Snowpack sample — Snodgrass Mountain, Crested Butte, Colorado (2/4/25, 12:06 PM MST)
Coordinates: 38.923, -106.968
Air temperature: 35 °F
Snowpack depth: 80 cm
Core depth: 30 cm
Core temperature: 35.6 °F
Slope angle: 14°, slope face: 78°
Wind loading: low
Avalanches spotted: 0
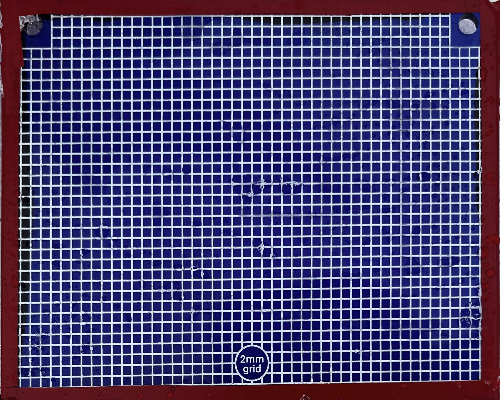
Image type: profile
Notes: No avalanches nearby, unusually warm weather for the last month reported by residents, Collected 25 yards from treeline